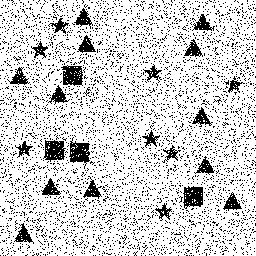
Squares: 4
Triangles: 12
Stars: 8
Total shapes: 24